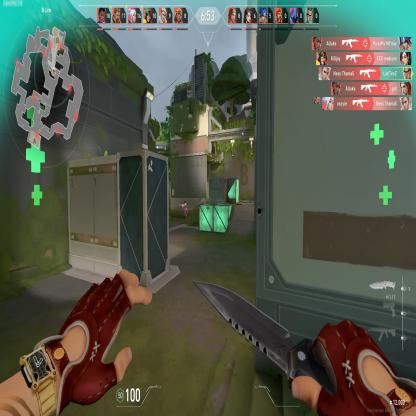
Label: enemy